Question: I'm doing an HTML table for a school work, but I don't get it through the W3C Validator. At first I got some "Stray end tag tr" errors, but after fixing it, it keeps showing me the warning :
> A table row was 1 columns wide, which is less than the column count established by the first row (3).
I actually understand what it means, but I can't seem to find how to fix it. I tried some stuff but it always messed up the table.
After fixing the "Stray end tag tr" errors, I got this code:
'''
<table border="1">
<tr>
<th colspan="3">Title 1</th>
</tr>
<tr>
<th rowspan="4">Title 2</th>
</tr>
<tr>
<td>Something 1</td>
<td>Something 2</td>
</tr>
<tr>
<td>Something 3</td>
<td>Something 4</td>
</tr>
<tr>
<td>Something 5</td>
<td>Something 6</td>
</tr>
<tr>
<th rowspan="3">Title 3</th>
</tr>
<tr>
<td>Something 7</td>
<td>Something 8</td>
</tr>
<tr>
<td>Something 9</td>
<td>Something 10</td>
</tr>
</table>
'''
The final table looks like this:

Do you have any idea ?
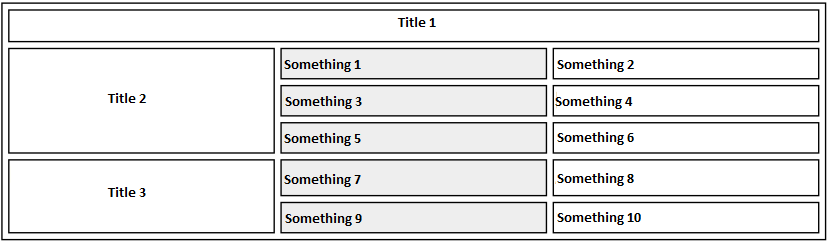
Answer: I think that the 'rowspan' cells cause that row to count as a single cell. I think you would need to combine them with the following row using something like:
'''
<table border="1">
<tr>
<th colspan="3">Title 1</th>
</tr>
<tr>
<th rowspan="3">Title 2</th>
<td>Something 1</td><td>Something 2</td>
</tr>
<tr><td>Something 3</td><td>Something 4</td></tr>
<tr><td>Something 5</td><td>Something 6</td></tr>
<tr>
<th rowspan="2">Title 3</th>
<td>Something 7</td><td>Something 8</td>
</tr>
<tr><td>Something 9</td><td>Something 10</td></tr>
</table>
'''
If it helps, what indicated the problem to me was that the 'rowspan' values were 1 higher than they should be - you didn't actually want the cell to span 4 rows, you wanted it to span 3 but the row it was on counts as one of them.